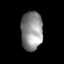
Tissue: prostate
Cell type: Myeloid cells
Senescence score: 0.7938
Nuclear area (px): 825
Mean DAPI intensity: 140.881